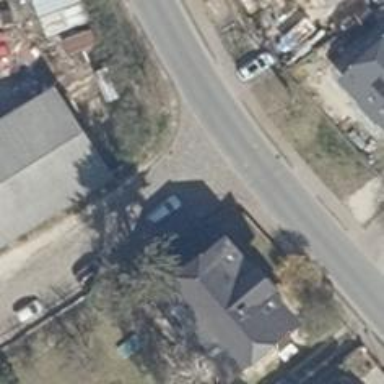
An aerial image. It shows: Residential road.